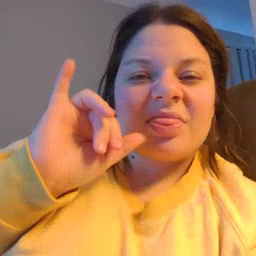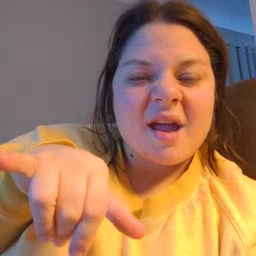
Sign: that